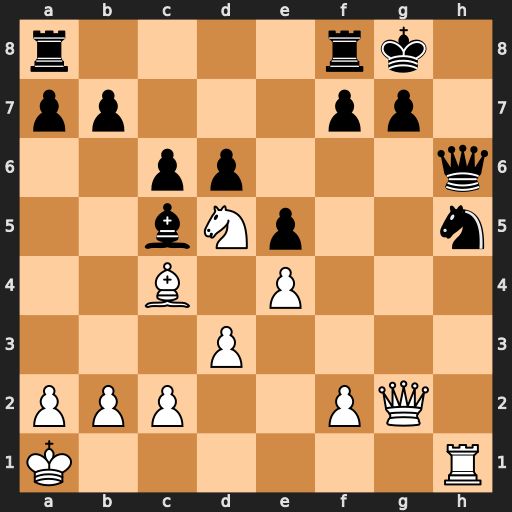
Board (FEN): r4rk1/pp3pp1/2pp3q/2bNp2n/2B1P3/3P4/PPP2PQ1/K6R
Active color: w
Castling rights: -
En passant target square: -
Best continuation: Ne7+ Kh7 Nf5 g6 Nxh6